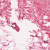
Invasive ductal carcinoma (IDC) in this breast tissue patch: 0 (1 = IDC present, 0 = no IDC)